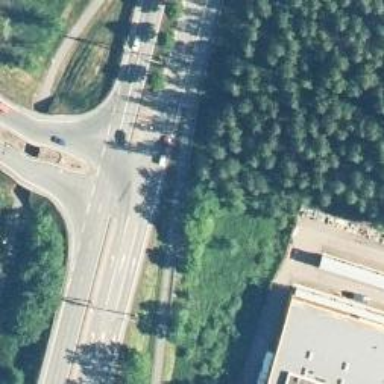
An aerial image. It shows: Primary road with asphalt surface.